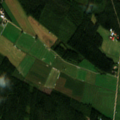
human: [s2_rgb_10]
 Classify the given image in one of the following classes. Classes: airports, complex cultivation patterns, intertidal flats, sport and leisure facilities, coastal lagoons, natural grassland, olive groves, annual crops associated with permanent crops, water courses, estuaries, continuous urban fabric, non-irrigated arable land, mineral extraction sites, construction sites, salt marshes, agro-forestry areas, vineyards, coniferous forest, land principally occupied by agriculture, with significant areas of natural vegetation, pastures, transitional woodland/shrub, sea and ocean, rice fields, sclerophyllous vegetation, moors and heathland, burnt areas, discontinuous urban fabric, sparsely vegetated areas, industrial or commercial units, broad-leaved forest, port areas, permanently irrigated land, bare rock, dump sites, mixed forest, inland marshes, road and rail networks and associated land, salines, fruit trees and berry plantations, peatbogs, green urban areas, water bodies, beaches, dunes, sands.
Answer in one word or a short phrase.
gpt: non-irrigated arable land, coniferous forest, mixed forest